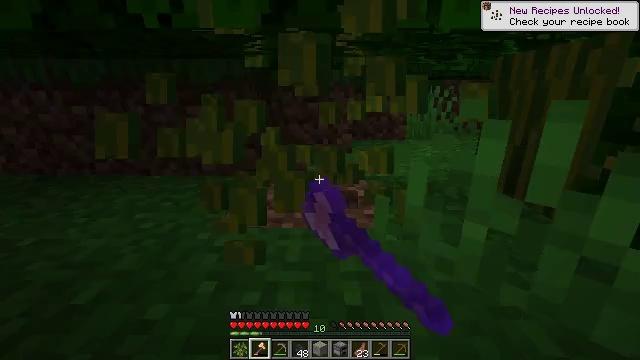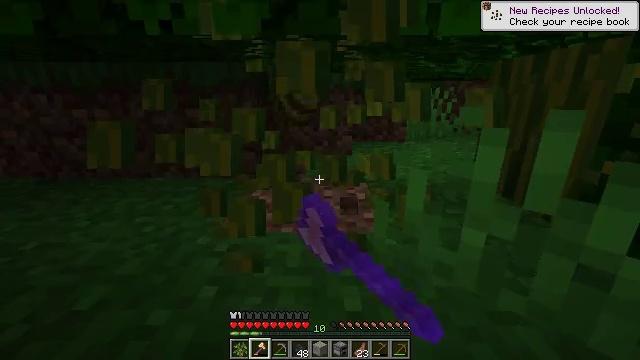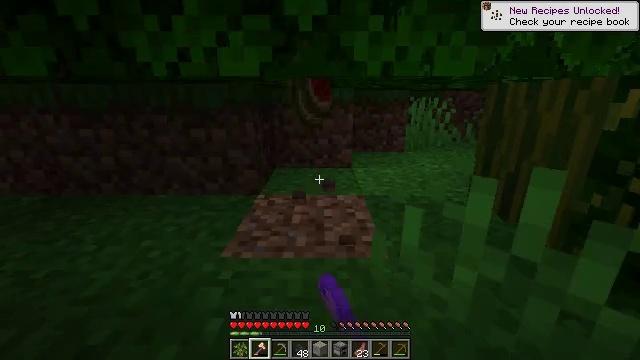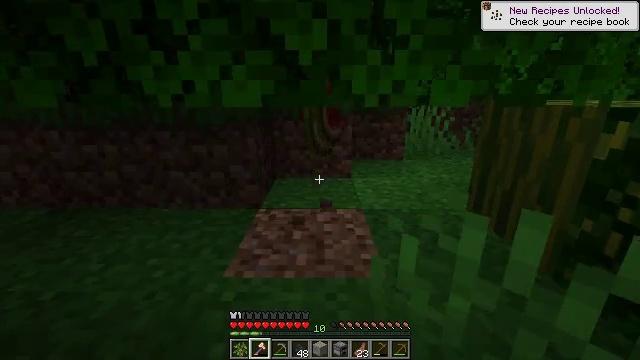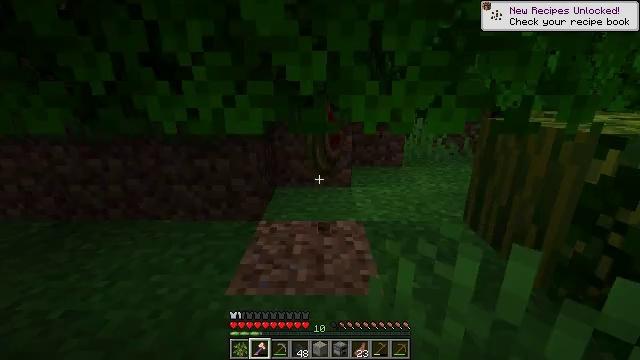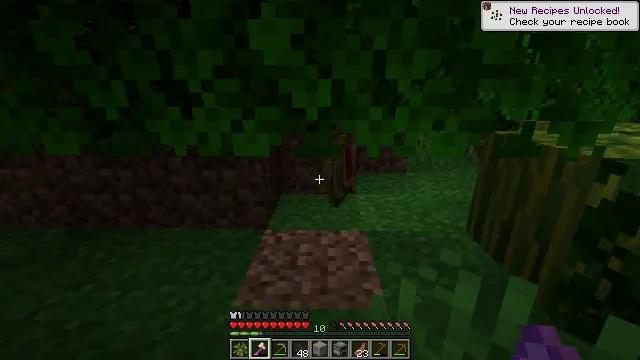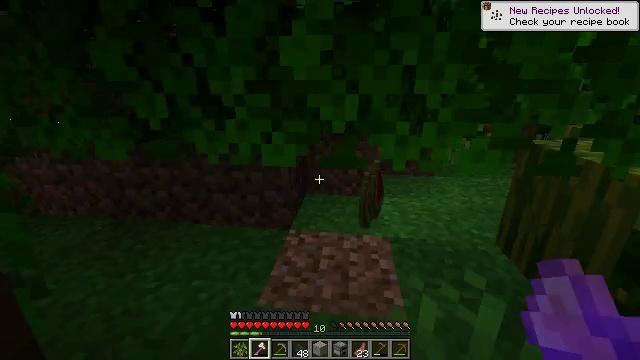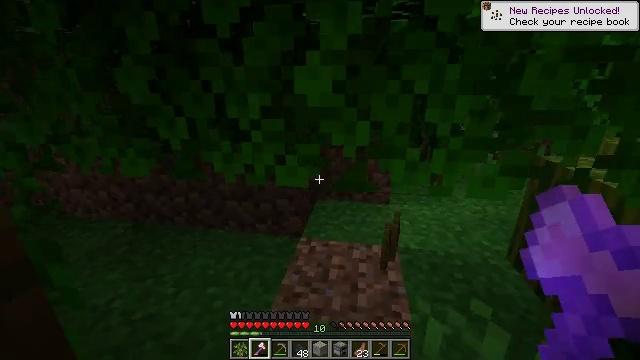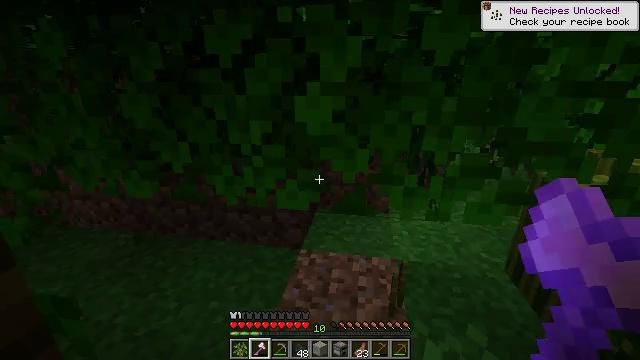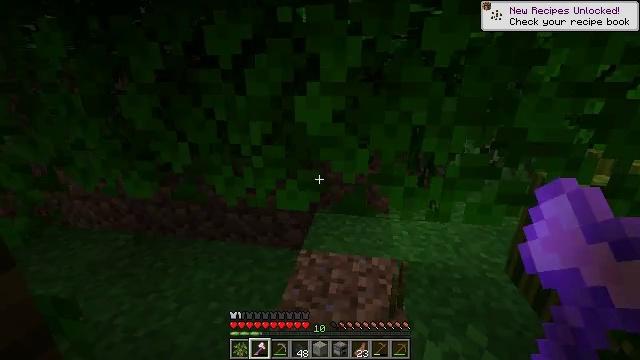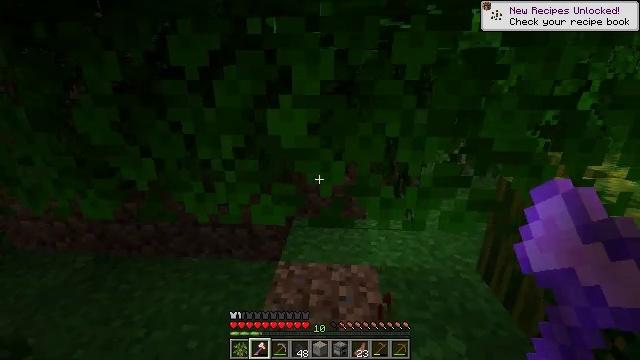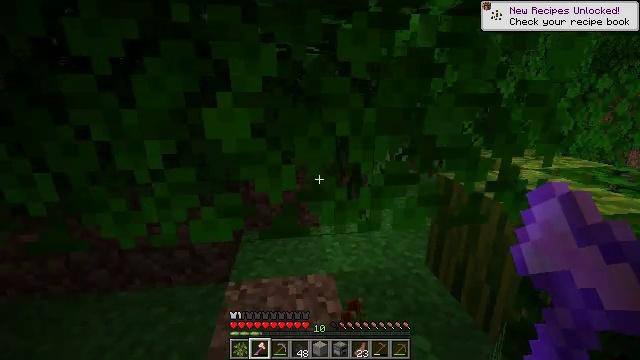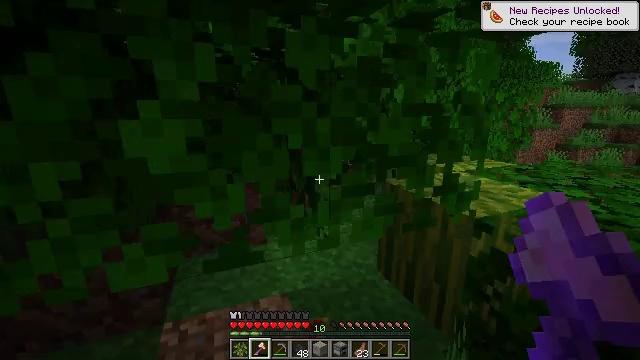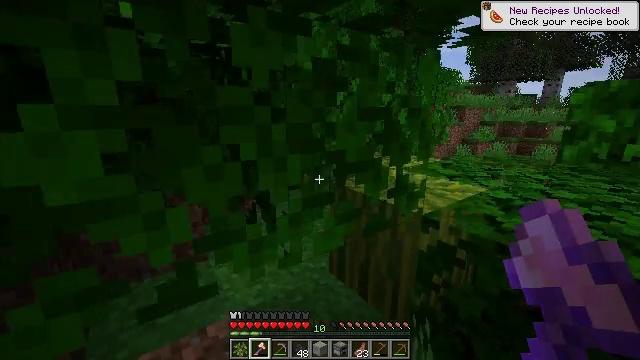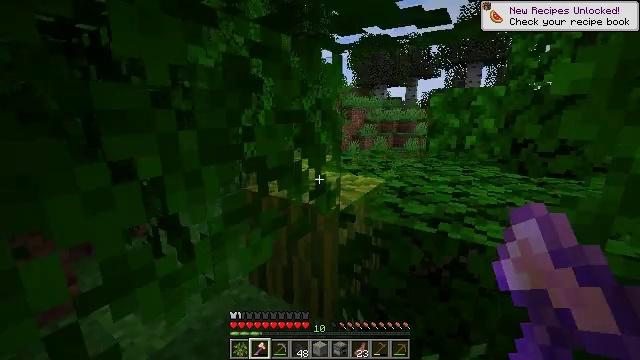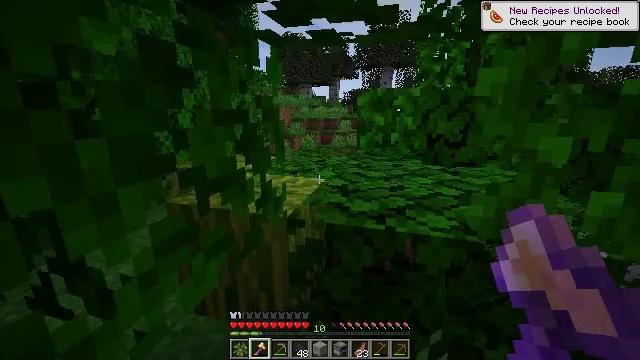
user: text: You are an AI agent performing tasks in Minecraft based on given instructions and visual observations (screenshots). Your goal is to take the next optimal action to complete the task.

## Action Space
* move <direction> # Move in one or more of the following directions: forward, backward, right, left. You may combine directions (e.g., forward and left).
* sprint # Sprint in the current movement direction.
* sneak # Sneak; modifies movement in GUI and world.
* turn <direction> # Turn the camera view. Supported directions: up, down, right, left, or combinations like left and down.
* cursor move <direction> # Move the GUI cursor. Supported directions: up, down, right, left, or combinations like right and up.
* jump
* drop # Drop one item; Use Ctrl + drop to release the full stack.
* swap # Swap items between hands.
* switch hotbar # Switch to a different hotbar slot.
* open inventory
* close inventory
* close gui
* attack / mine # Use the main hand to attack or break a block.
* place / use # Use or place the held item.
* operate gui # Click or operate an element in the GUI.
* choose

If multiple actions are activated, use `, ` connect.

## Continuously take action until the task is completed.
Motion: motion action
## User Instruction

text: Gather oak leaves by attacking.
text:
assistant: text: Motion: move forward, jump
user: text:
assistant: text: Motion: move forward, jump
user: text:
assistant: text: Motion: move forward, jump
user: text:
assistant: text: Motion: move forward, jump
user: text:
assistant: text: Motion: move forward, turn left, jump
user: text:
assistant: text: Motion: move forward, turn left and down, jump
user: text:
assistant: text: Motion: move forward, turn left
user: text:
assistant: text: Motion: move forward
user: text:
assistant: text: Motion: move forward
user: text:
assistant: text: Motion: move forward, turn right and up
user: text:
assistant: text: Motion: move forward and move left, turn right and up
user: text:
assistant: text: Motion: move forward and move left, turn right and up
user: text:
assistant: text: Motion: move forward and move left, turn right
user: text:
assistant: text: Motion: move forward, turn right
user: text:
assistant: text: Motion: turn right
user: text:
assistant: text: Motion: turn right and down
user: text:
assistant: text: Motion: attack / mine
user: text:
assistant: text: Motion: attack / mine
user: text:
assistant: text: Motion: attack / mine
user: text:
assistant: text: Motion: attack / mine
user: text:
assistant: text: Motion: turn down, attack / mine
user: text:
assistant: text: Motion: turn left and down, attack / mine
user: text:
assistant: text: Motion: turn left and down, attack / mine
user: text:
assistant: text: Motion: attack / mine
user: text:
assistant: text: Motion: attack / mine
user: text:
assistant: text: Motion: turn down, attack / mine
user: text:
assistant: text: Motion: turn down, attack / mine
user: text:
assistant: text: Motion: turn down, attack / mine
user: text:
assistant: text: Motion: turn left and down, attack / mine
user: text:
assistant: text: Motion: turn left, attack / mine